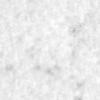
Label: no_change